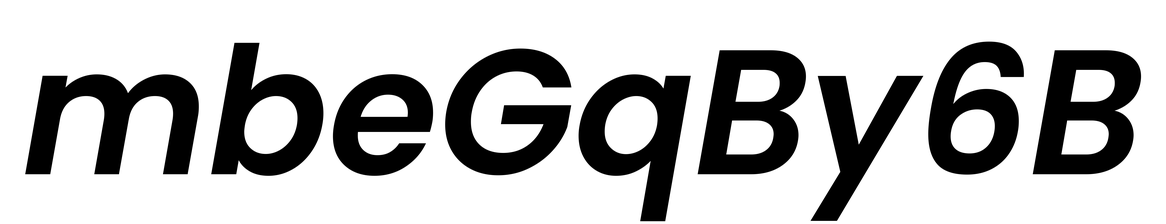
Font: Poppins-SemiBoldItalic